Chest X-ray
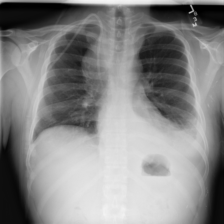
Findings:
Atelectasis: negative
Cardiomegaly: negative
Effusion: positive
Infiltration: positive
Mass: negative
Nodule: negative
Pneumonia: negative
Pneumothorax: negative
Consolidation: negative
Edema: negative
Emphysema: negative
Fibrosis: negative
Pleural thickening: negative
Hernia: negative